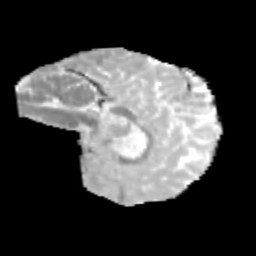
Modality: MD
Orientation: sagittal
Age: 12
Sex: male
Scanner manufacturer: siemens
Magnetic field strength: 3 T
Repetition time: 3.8 s
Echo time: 0.07 s